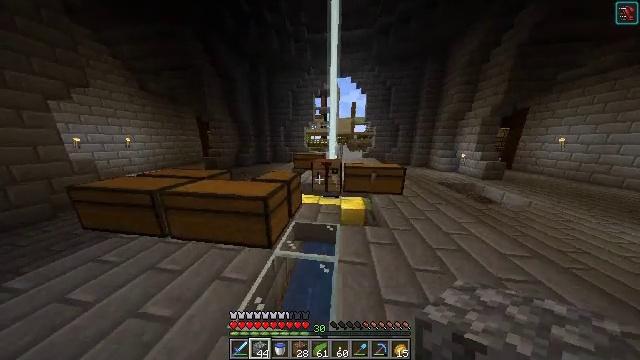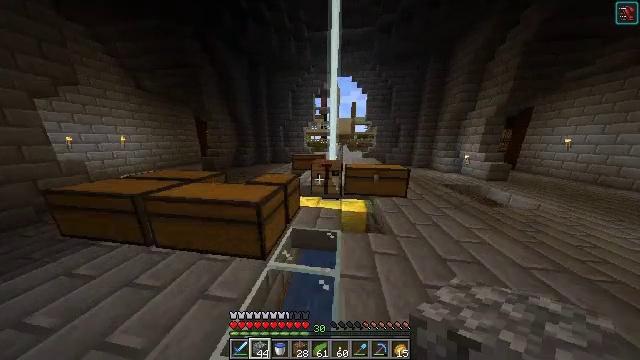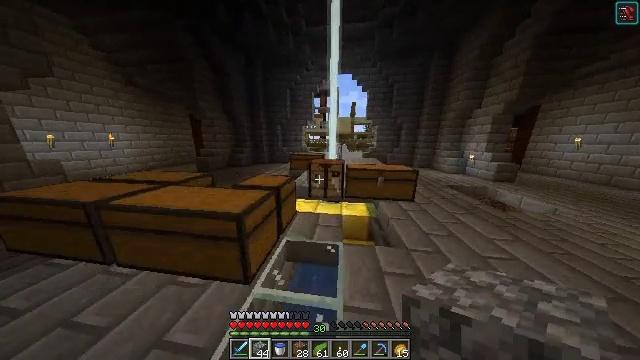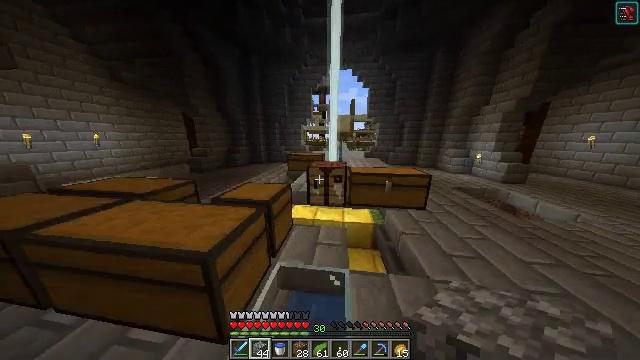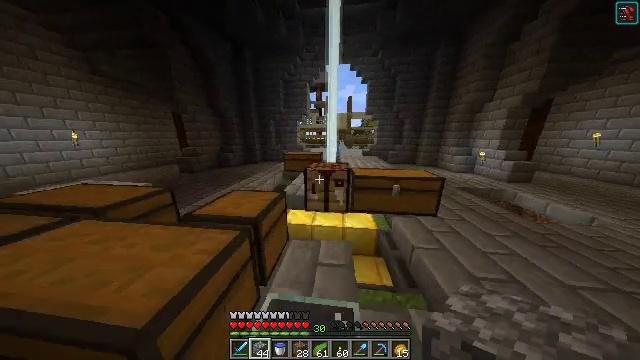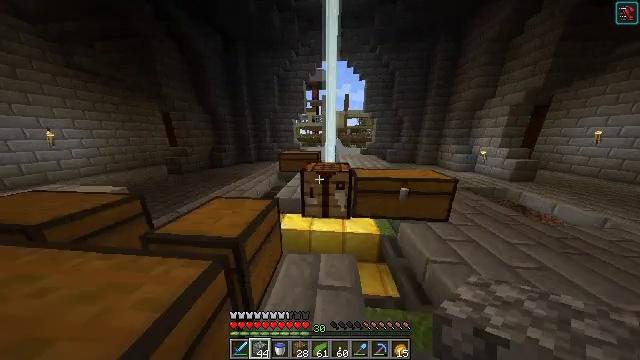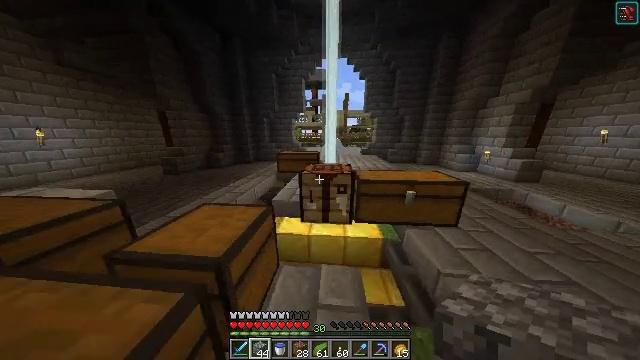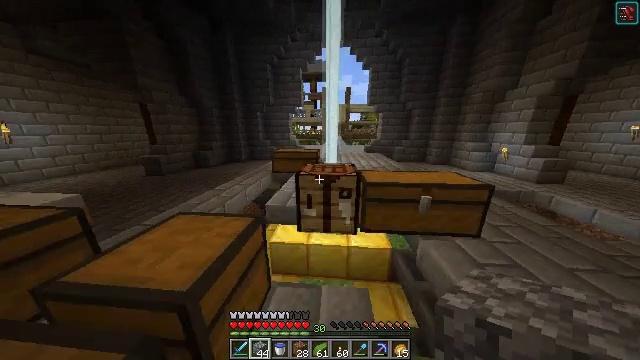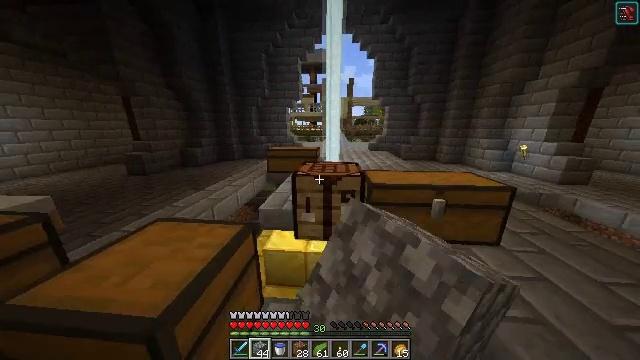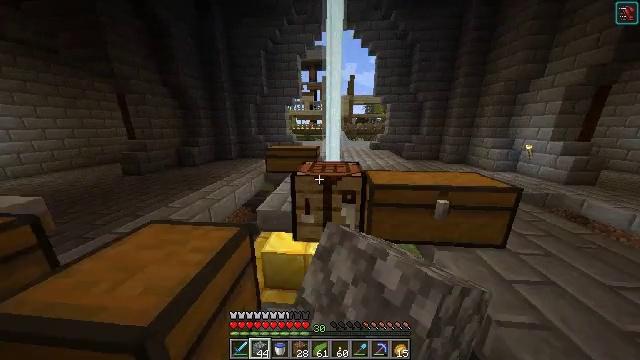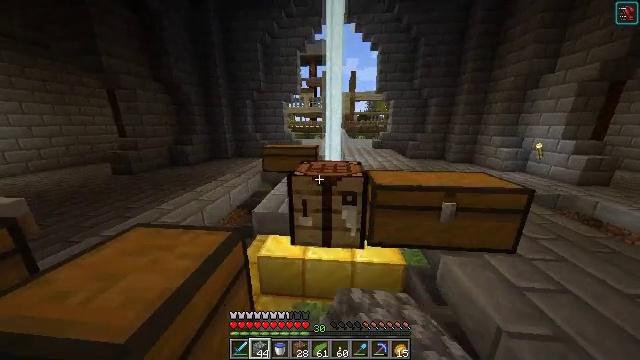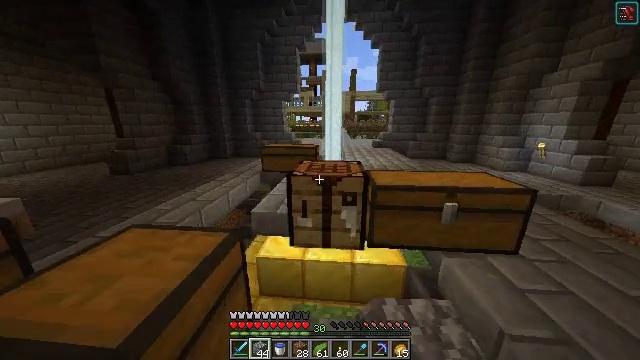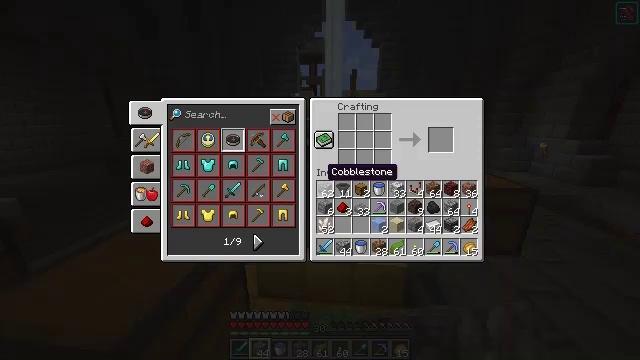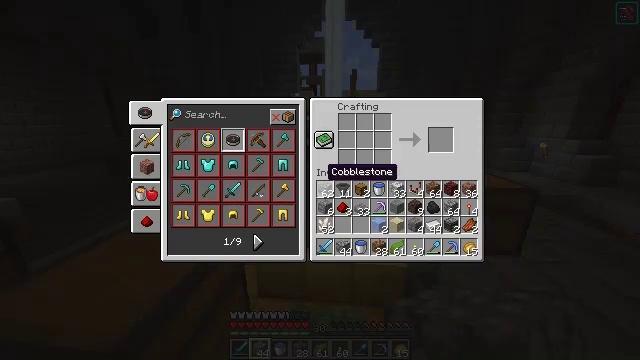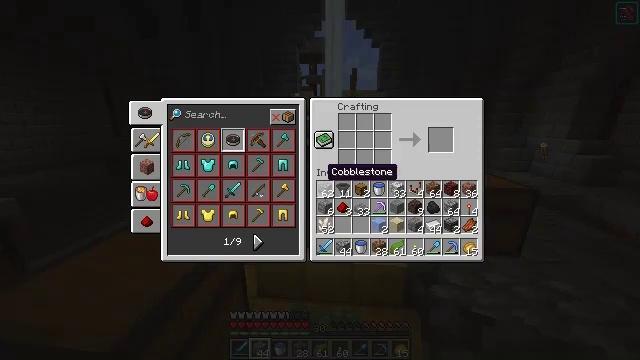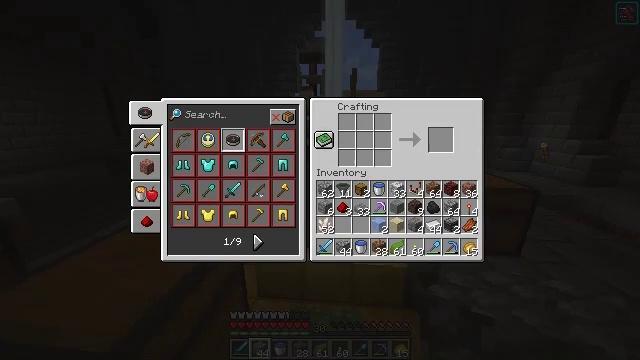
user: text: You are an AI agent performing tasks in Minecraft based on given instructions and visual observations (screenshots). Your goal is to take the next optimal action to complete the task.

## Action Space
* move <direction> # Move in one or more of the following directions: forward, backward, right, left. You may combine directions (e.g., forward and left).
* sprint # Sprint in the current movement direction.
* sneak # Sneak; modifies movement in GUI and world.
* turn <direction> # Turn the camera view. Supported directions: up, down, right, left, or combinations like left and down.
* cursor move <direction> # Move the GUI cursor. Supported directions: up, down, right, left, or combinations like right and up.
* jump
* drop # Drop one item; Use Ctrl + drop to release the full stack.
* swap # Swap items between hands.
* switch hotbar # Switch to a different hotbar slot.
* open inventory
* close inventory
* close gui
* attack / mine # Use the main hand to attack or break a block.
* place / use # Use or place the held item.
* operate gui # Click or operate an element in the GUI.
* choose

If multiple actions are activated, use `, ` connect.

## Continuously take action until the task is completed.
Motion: motion action
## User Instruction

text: Use cobblestones and redstone to craft a dropper.
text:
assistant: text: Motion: move forward
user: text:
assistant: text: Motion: move forward
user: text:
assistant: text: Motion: move forward
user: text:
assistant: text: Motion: move forward, turn right
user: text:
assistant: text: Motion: move forward, turn right
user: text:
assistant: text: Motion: no_op
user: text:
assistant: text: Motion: use / place
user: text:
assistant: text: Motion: use / place
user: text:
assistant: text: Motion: no_op
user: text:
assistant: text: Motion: no_op
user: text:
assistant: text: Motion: no_op
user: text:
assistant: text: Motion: no_op
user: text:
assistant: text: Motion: no_op
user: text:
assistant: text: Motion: no_op
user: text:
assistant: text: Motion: cursor move left
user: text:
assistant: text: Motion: cursor move left and up
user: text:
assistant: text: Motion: cursor move left and up
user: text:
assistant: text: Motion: cursor move left
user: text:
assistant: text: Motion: no_op
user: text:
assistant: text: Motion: operate gui
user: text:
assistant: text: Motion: operate gui
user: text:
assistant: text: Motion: no_op
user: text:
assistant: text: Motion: no_op
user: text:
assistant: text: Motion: no_op
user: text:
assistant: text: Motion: no_op
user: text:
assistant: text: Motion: no_op
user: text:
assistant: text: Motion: no_op
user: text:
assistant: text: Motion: no_op
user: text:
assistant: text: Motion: move right
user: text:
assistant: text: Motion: move right